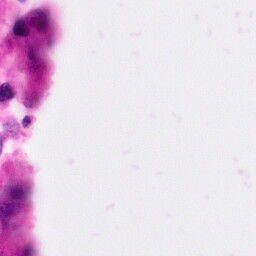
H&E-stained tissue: Pancreatic